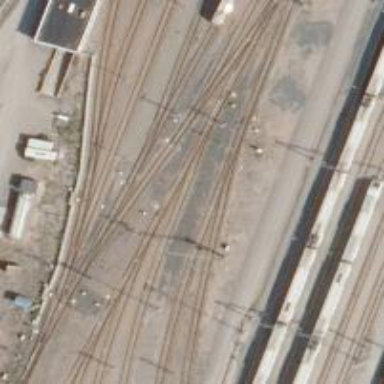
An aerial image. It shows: Rail yard with electrified contact lines for the railway.